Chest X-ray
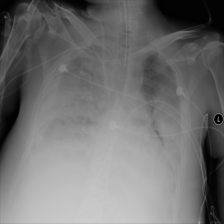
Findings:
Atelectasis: negative
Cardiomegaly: negative
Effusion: positive
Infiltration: negative
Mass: negative
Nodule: negative
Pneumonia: negative
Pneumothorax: negative
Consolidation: negative
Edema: negative
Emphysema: negative
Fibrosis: negative
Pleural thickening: negative
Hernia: negative